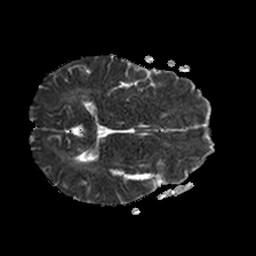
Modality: ADC
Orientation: axial
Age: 48
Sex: male
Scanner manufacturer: philips
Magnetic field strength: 1.5 T
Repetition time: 3.403 s
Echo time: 0.06922 s